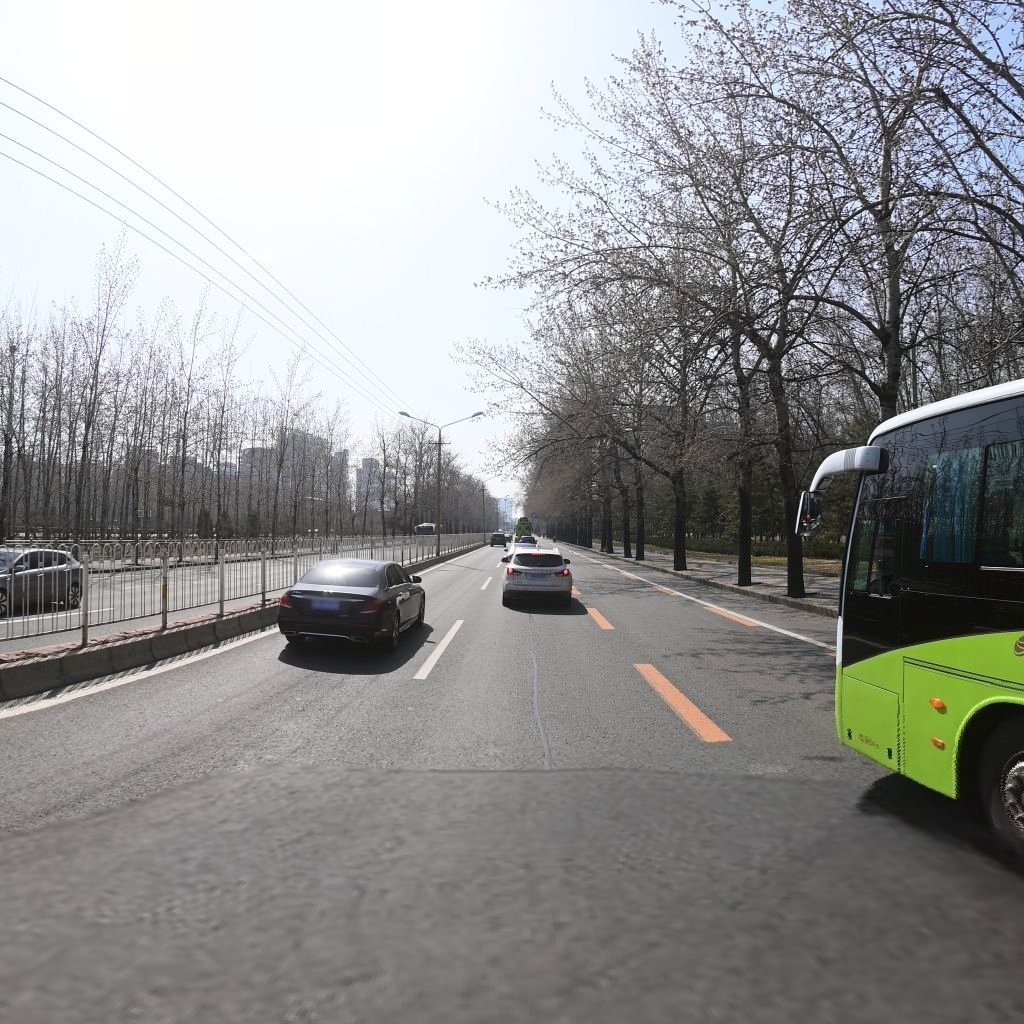
Region: Chaoyang
Road damage annotations: longitudinal patch